Aerial crown-view tile of a tropical tree (Barro Colorado Island, Panama), acquired 20241216:
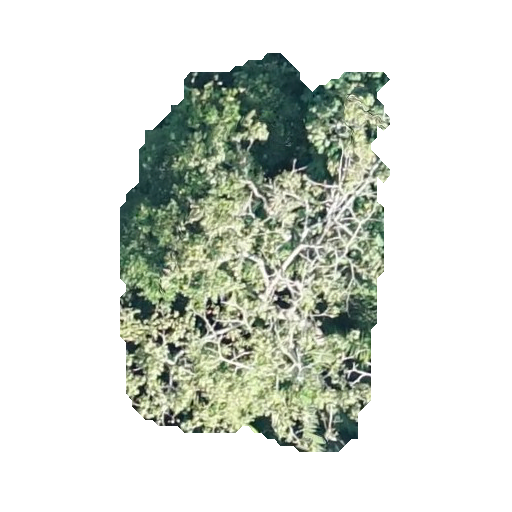
Species: Alseis blackiana
GBIF accepted scientific name: Alseis blackiana
Crown area: 125.928 m²